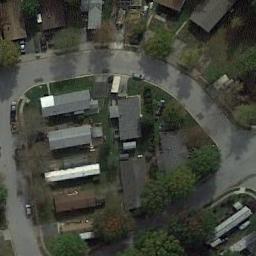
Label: mobile_home_park